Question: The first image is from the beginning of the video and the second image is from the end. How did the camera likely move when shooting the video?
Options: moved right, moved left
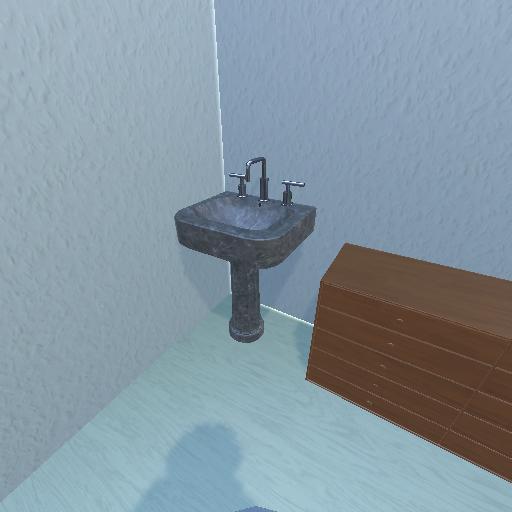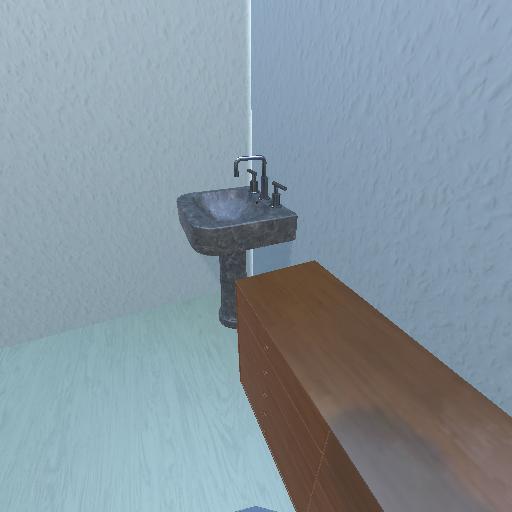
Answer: moved right